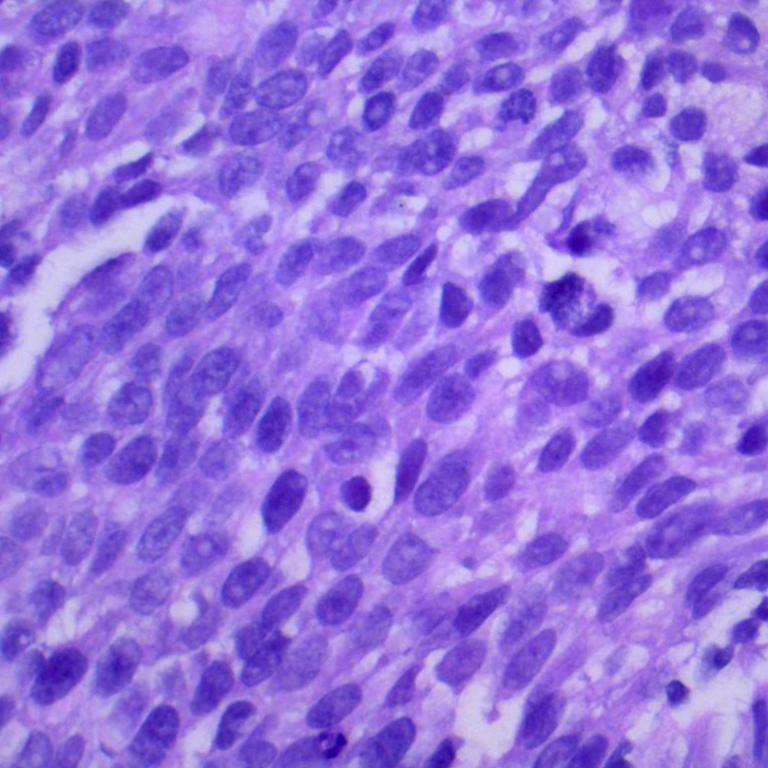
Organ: lung
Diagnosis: squamous carcinomas